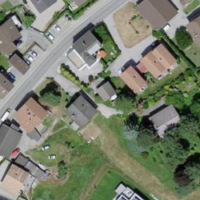
EUNIS habitat code: 55
Species observed at this site:
Geum montanum